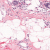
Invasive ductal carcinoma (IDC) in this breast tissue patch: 0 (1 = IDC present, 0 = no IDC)